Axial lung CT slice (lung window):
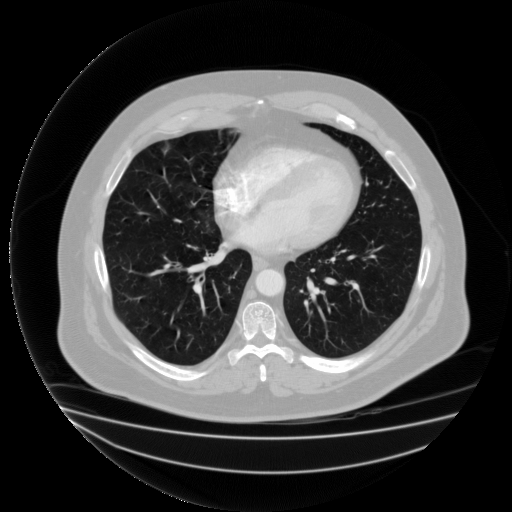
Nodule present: no